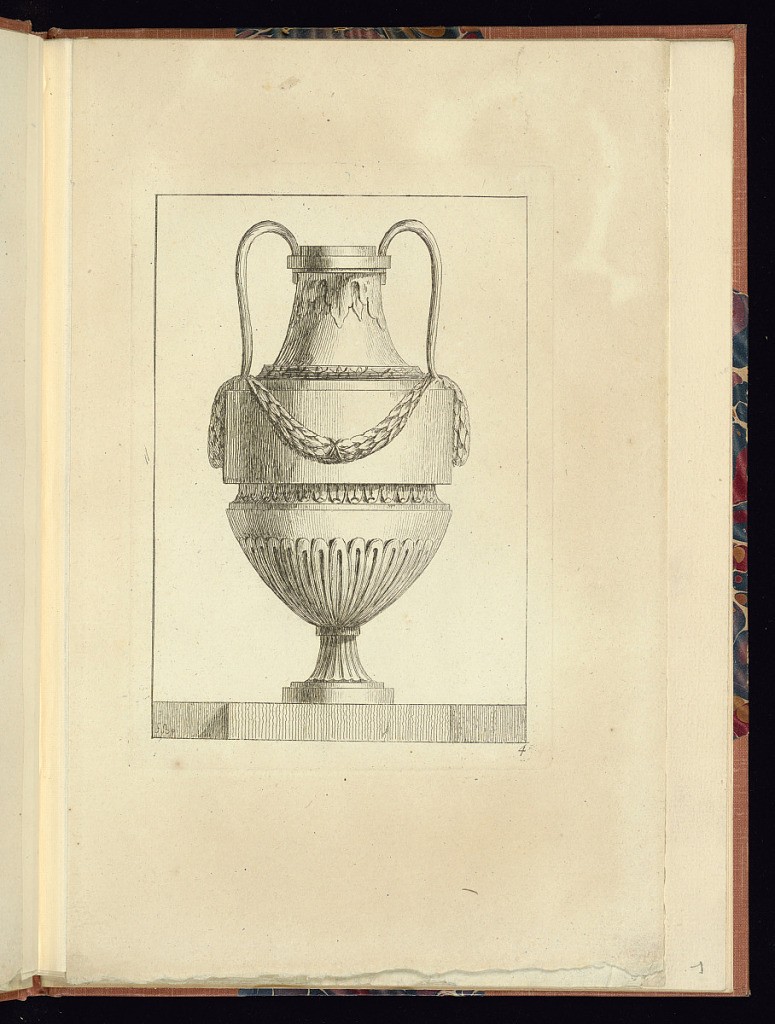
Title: Ornamental Vase Design
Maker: Juste-François Boucher, French, 1736 – 1782
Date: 1755-1768
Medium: Etching on laid paper
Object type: Print
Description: Vase design with strap handles. The vase has a narrow mouth, and is decorated with acanthus leaf, gadrooning, and garland ornamentation. The plate is signed and numbered.